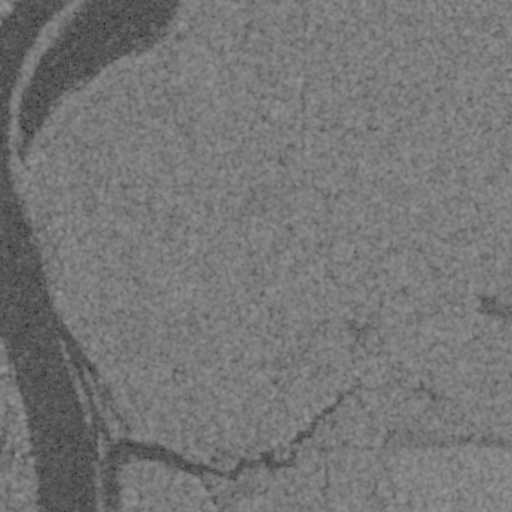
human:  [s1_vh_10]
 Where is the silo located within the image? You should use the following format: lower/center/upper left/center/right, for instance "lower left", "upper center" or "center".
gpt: The silo is located in the lower left of the image.
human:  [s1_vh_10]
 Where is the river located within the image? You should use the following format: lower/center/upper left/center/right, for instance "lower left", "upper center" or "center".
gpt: The river is located in the left of the image.
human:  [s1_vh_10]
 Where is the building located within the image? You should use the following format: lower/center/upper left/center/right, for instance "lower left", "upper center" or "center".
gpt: The building is located in the lower left of the image.
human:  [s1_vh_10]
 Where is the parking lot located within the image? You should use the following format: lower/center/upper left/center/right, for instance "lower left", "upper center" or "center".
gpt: There is no parking lot in the image.

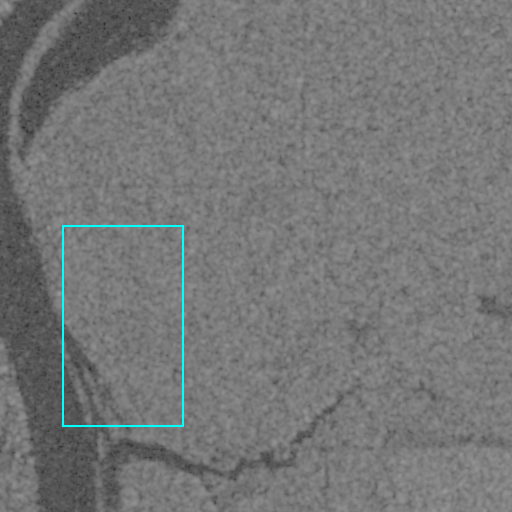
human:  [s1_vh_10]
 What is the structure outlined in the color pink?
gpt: There is no pink outline.
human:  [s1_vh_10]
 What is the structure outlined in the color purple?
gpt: There is no structure outlined in purple.